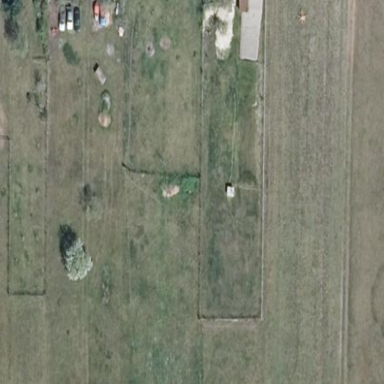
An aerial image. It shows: Garden area designated for leisure land.